Question: I am trying to do a rules based mapping in order to change column headers to lowercase.
The photo is an example of what I tried in data flows activity select.

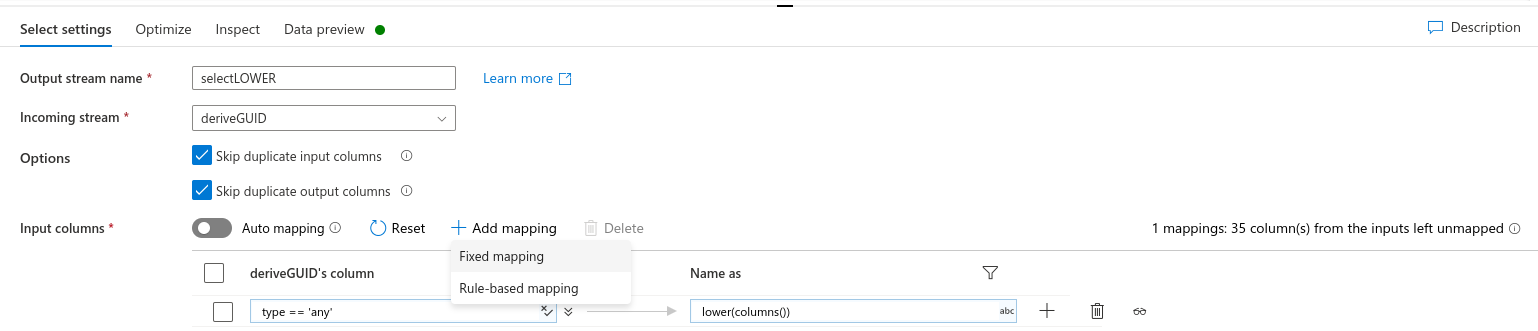
Answer: Use 'lower($$)' expression to convert all the matched columns from the source/input to lower case.
1. Source
<URL>
1. In the select transformation apply the below Rule base mapping to get the lower case for all the column names.
Matched condition: 'true()' and Column expression: 'lower($$)'
<URL>
<URL>